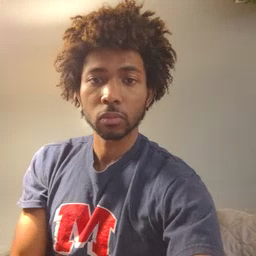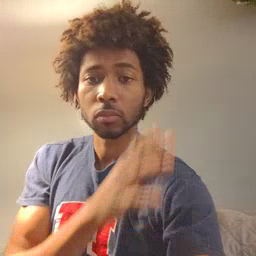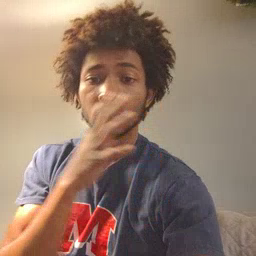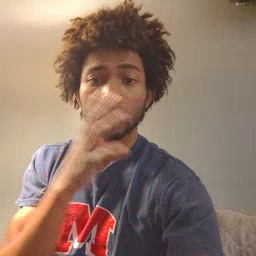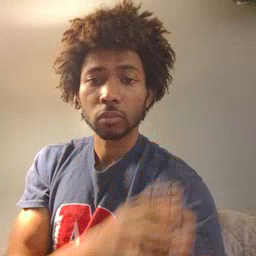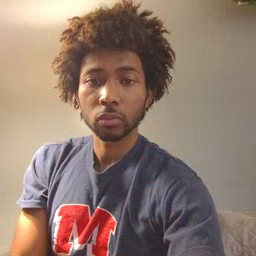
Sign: farm